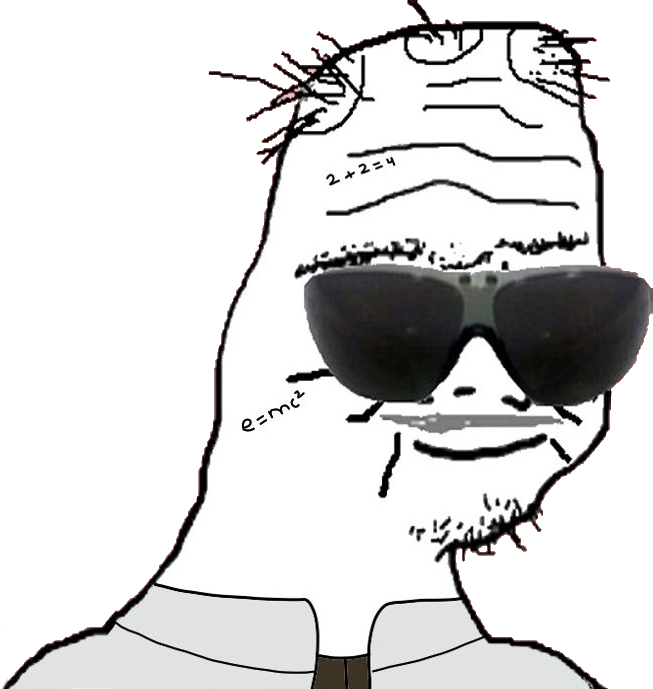
Label: 5_Boomer